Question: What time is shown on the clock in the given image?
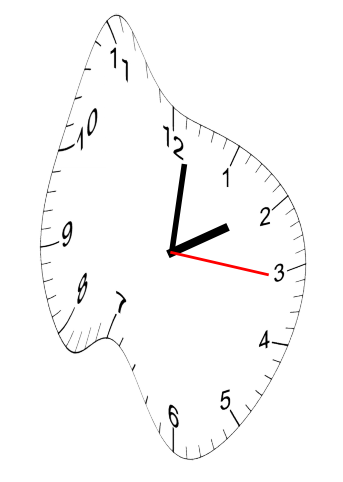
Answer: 02:01:16